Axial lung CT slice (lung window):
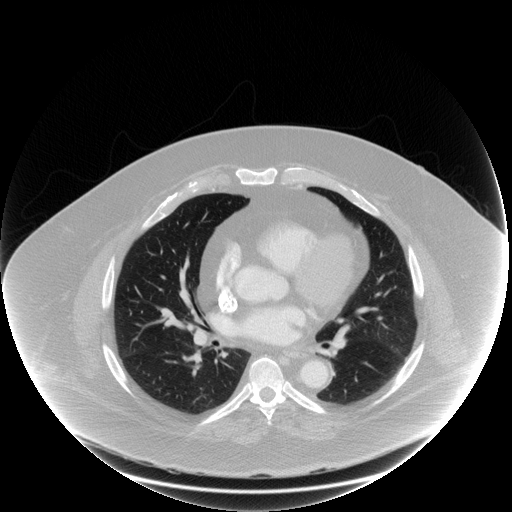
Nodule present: no